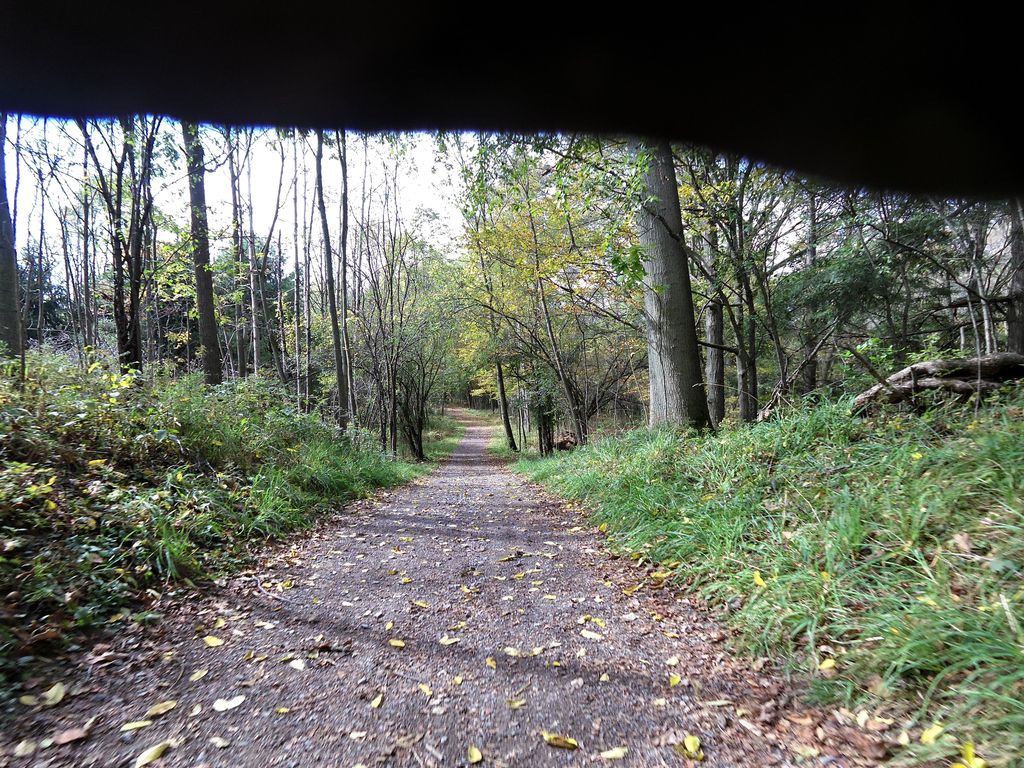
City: hamilton